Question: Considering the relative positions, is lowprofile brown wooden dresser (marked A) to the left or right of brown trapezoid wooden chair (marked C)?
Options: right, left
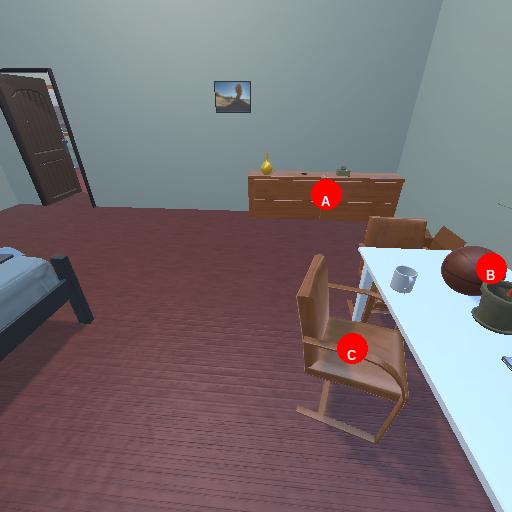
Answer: right